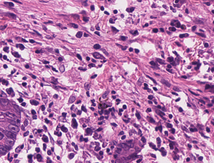
Tumor epithelial tissue: yes
Tumor-associated stroma tissue: yes
Normal tissue: no